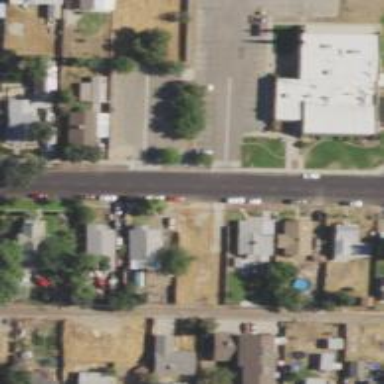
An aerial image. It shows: Alley classified as service road.